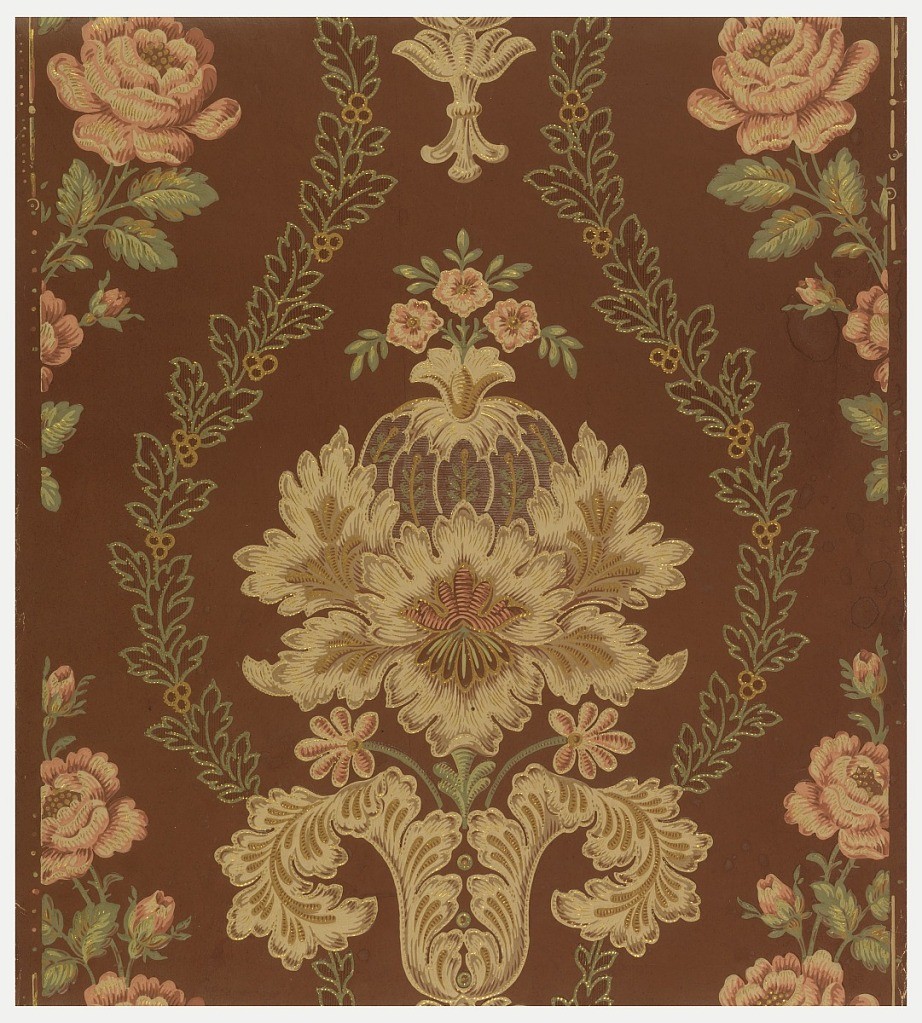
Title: Sidewall
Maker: Zuber & Cie, Rixheim, Alsace, France, founded 1797
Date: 1875–1900
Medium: block-printed and embossed paper
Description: Stylized floral medallion, surrounded by foliate and berry garlands, alternating with vining roses, printed in colors on brown satin ground.